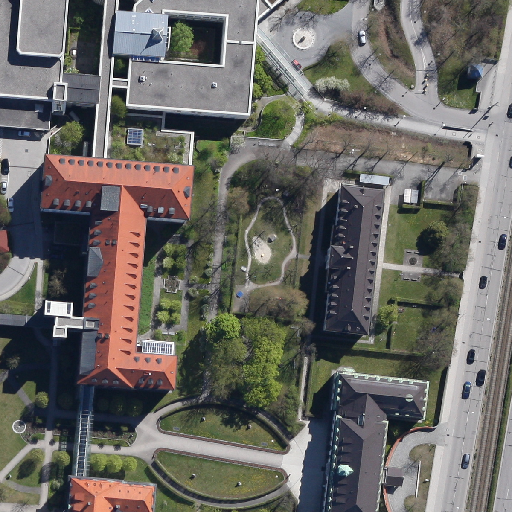
Referring expression: building along the road